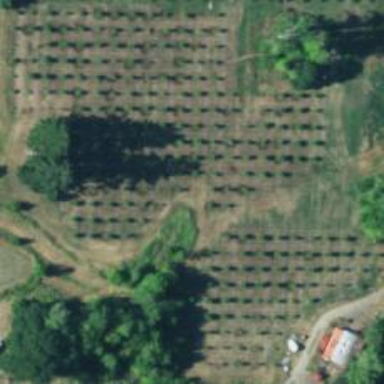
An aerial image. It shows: Orchard.